Question: I want to find nearest value of a cell but don't know how.

In my excel sheet cell B1 has a value(LIST NAME) and cell B2 has other value which is to be searched with condition. If cell B1 has value GP_42(list name) then search the value of cell B2 withing list GP_42 (D4:D13) If cell B1 has value GP_42(list name) then se[![enter image description here][2]][2]arch the value of cell B2 withing list GP_42 (E4:E13). If value doesn't match then result should be the nearest matched value. Result should be display in the cell B3.
<URL>
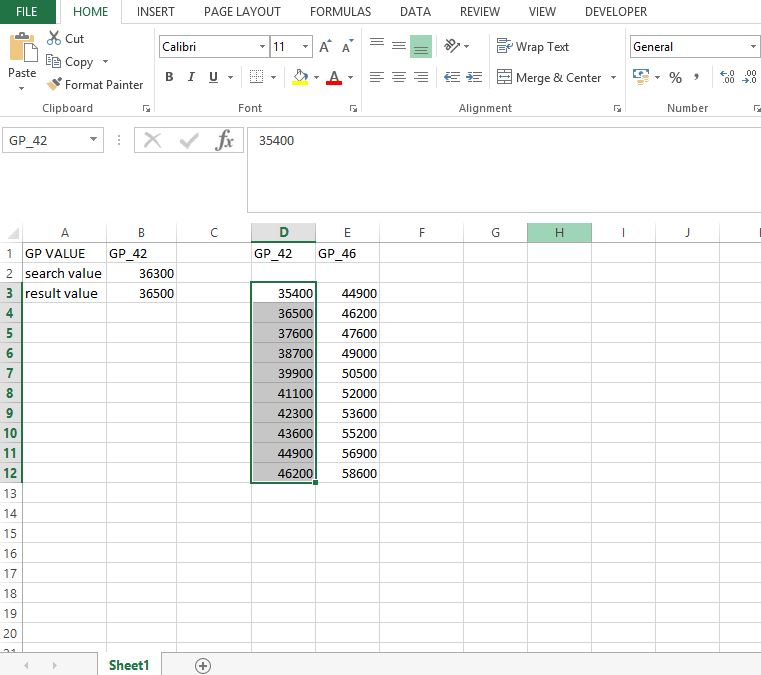
Answer: I'll assume you want the closest value. This means that you need the (<URL> of the difference between the value in GP_42 and your search value.
In B3 as an 1,
'''
=INDEX(GP_42, AGGREGATE(15, 6, ROW(GP_42)/(ABS(GP_42-B$2)=MIN(ABS(GP_42-B$2))), ROW(1:1))-ROW(GP_42)+1)
'''
I have used 'ROW(1:1)' to represent the number 1. This gives you the first encountered match. In my expanded examples, the third has two matches that meet the 'minimum difference' in B9 and B10. B10 is achieved by filling down. This advances 'ROW(1:1)' to 'ROW(2:2)' which represents 2 and gives you the second available match.
<URL>
---
1 <URL>